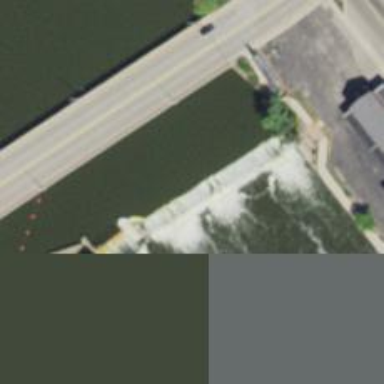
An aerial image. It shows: Weir along the waterway.